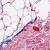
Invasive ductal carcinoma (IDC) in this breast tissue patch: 0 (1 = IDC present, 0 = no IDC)